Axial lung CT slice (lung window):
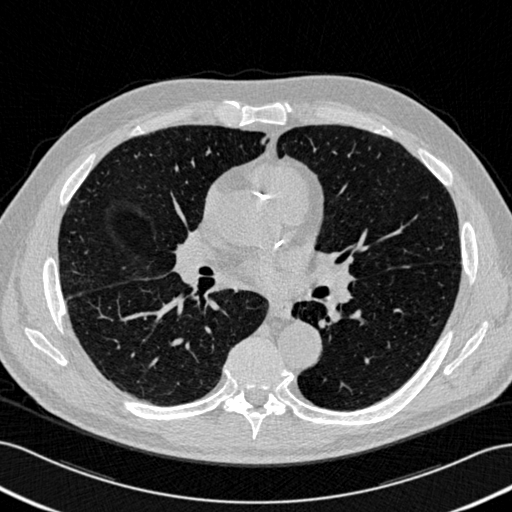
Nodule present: no